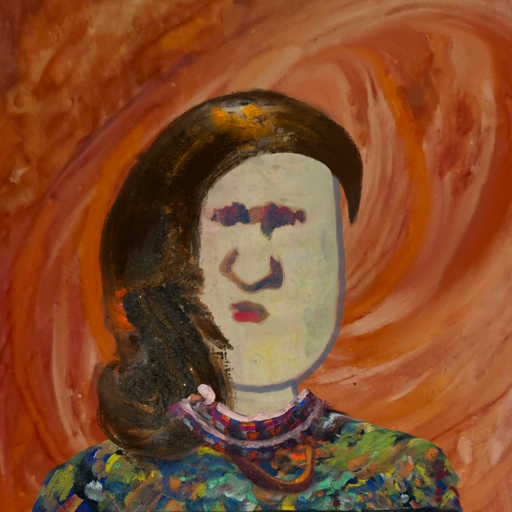
Background: Pious_Lady, Head And Neck Front: Hill_Girl, Face Front: In_The_Sun, Bust: An_Impression, Hair Front: Gypsy_Queen, Head Accessory: Blank, Second Necklace: Comrade, Necklace: Hypocrite_1, Baby: Blank